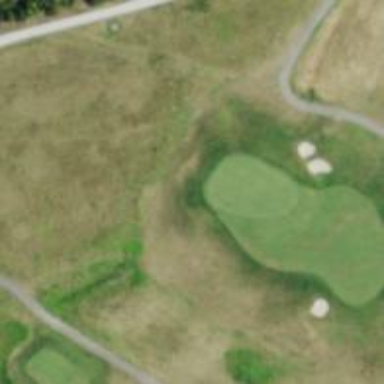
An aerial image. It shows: View of golf hole.